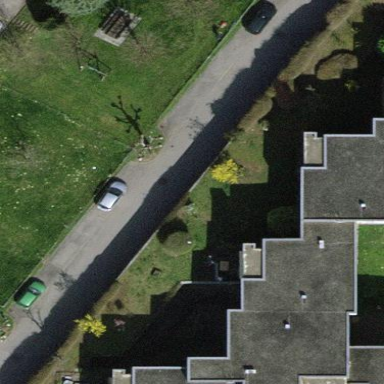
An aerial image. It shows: Garage.